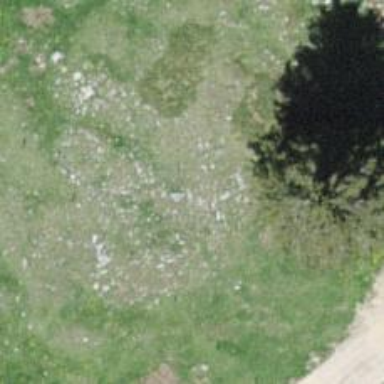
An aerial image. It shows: Needle-leaved tree in nature.